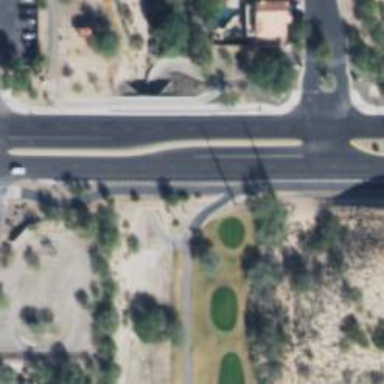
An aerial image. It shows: Service road used as golf cart path.